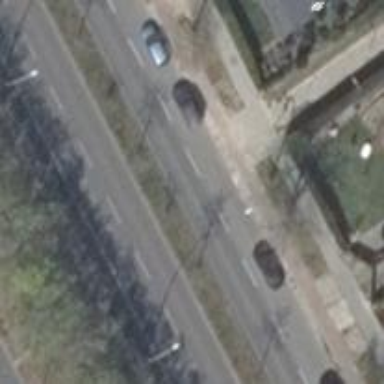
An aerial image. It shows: Secondary road with asphalt surface. It is dual carriageway with shared busway on the right for cyclists.